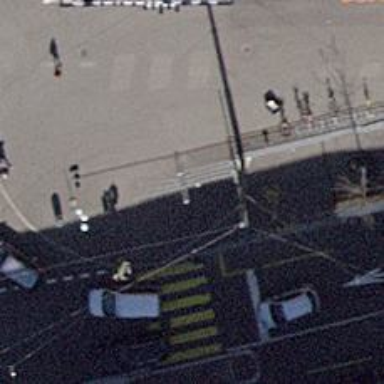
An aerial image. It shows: Pedestrian road with asphalt surface.